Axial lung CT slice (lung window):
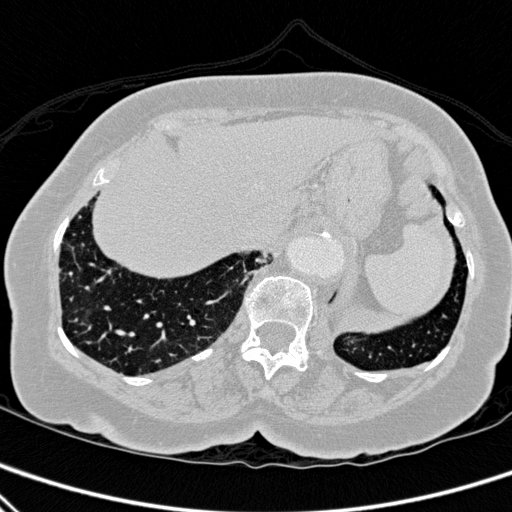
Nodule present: no